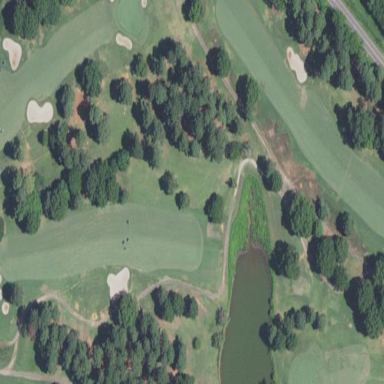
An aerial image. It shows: Rough area in woodland golf course.